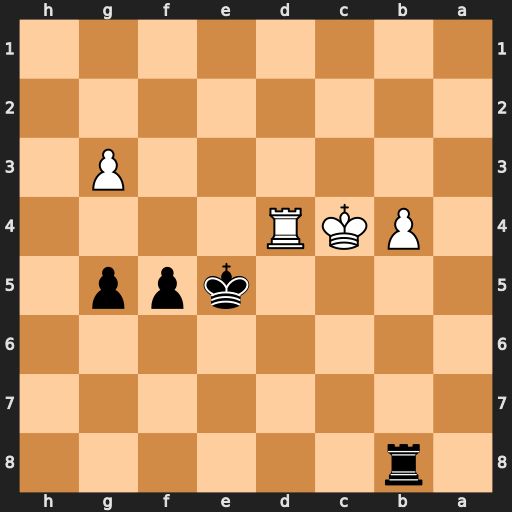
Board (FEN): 1r6/8/8/4kpp1/1PKR4/6P1/8/8
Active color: b
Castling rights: -
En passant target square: -
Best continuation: Rxb4+ Kxb4 Kxd4